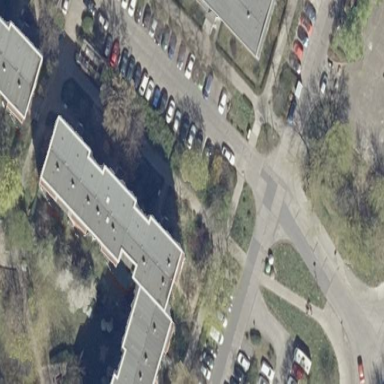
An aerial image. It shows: Apartment building with flat roof.